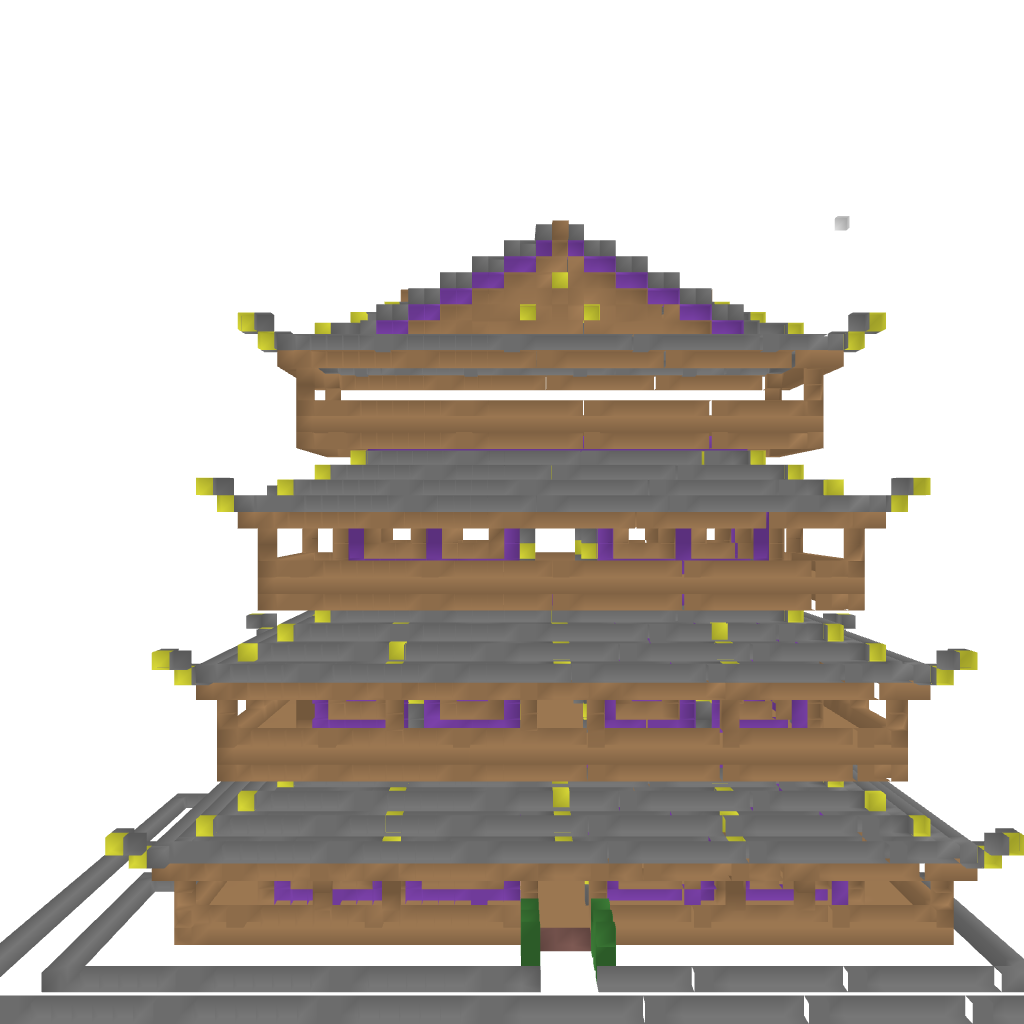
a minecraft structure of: -- The Bagel Pagoda -- a japanese style house with 4 floors made out of wood and stone high quality